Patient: sex M, age 83
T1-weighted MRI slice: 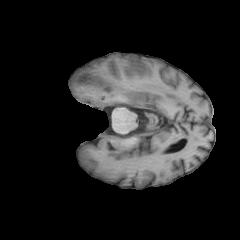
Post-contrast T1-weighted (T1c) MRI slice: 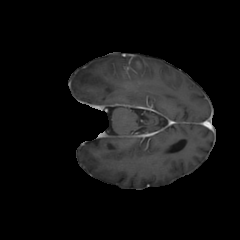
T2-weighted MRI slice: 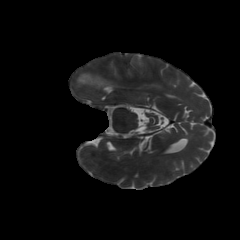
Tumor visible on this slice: yes
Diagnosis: Glioblastoma, IDH-wildtype
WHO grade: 4